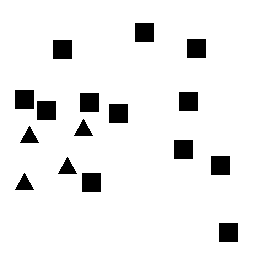
Squares: 12
Triangles: 4
Stars: 0
Total shapes: 16